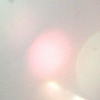
Label: sunburn